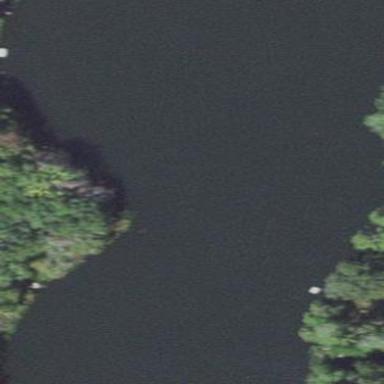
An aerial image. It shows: Pond surrounded by natural water.